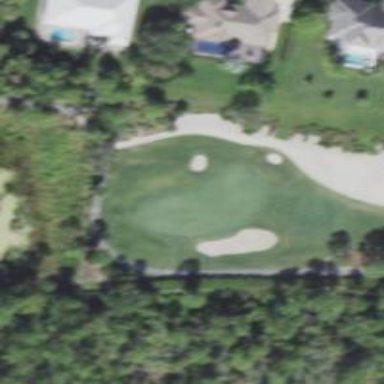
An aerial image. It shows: View of golf hole.